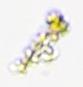
Label: Detritus